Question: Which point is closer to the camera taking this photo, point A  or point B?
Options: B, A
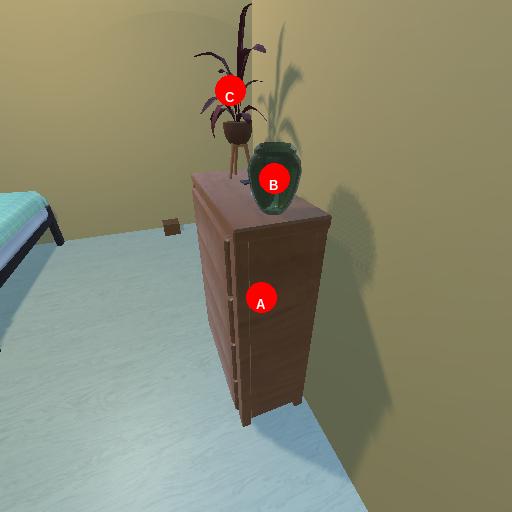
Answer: B